Question: I organized my project files in the Favourites window according to the programming language e.g. python, javascript etc. However, the path to each file takes a lot of space and requires you to horizontaly scroll the window.
Is there a way to hide path from the Favourites, so only file names are visible? If not, is there a way to organize files in the same way without changing the project structure?

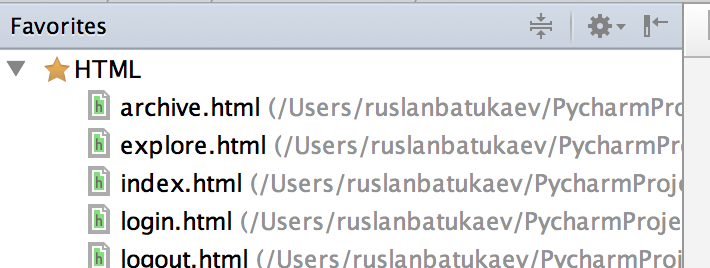
Answer: It's not possible to hide those paths.
<URL> to get notified on progress.